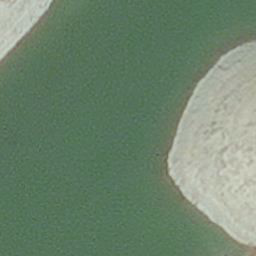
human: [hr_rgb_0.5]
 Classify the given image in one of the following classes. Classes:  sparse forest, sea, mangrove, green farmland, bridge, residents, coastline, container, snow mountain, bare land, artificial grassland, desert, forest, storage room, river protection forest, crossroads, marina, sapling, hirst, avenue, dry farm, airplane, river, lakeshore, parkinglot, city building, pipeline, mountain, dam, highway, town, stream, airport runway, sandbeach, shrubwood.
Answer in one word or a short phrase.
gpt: hirst